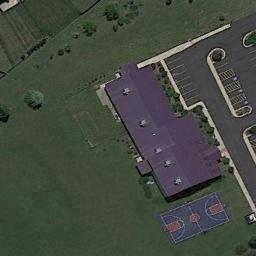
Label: basketball_court